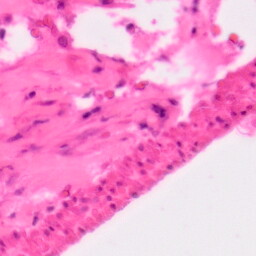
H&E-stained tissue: Colon